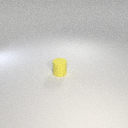
small yellow rubber cylinder